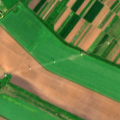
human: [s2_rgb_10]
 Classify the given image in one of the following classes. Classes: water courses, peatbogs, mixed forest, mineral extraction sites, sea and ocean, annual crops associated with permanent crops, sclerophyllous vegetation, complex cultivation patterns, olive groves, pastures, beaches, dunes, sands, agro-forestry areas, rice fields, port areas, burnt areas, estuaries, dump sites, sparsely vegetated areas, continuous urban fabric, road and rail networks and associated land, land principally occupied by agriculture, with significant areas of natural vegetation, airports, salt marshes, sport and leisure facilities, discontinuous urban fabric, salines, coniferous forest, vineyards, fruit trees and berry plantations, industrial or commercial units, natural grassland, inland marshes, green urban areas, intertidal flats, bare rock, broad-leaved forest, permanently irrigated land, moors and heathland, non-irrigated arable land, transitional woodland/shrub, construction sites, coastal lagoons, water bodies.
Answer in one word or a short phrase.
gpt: non-irrigated arable land